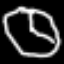
Label: clock